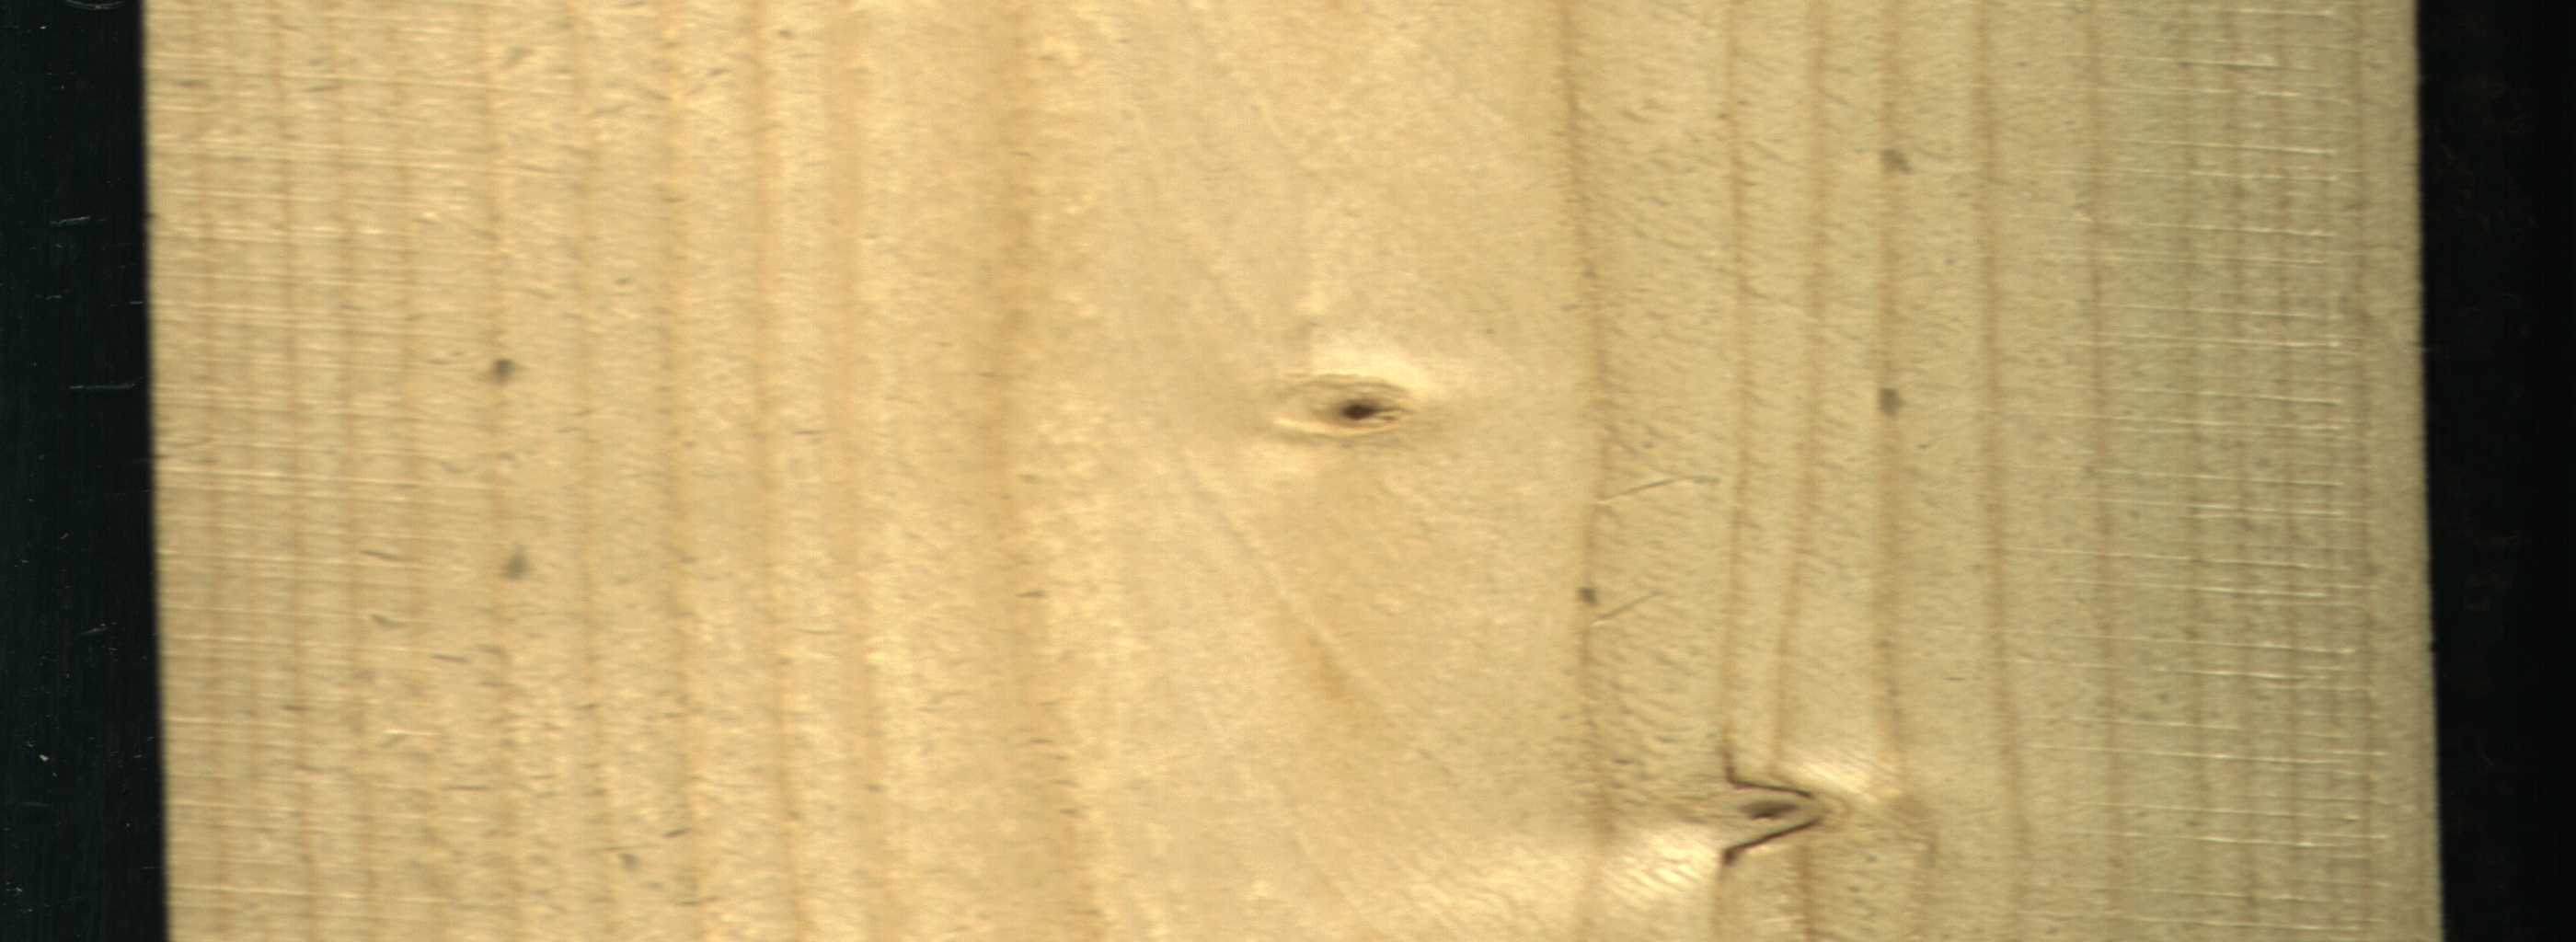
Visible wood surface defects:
Live_Knot
Live_Knot